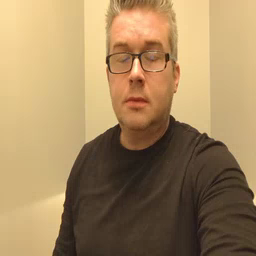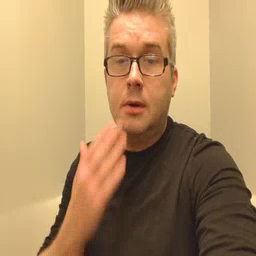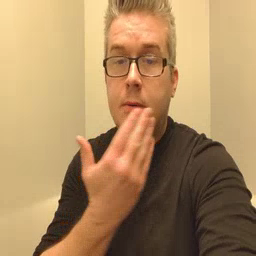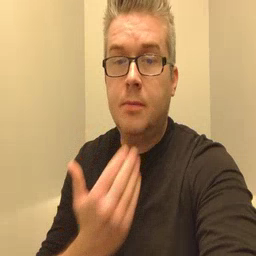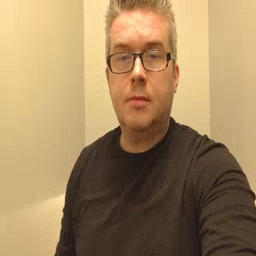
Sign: napkin